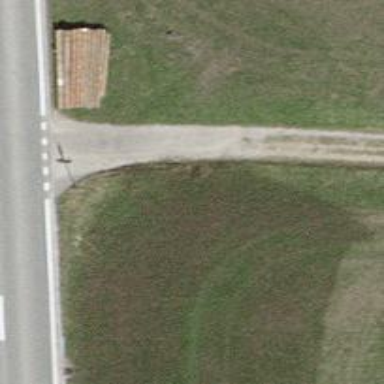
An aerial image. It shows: Dirt track road with grade3 tracktype.